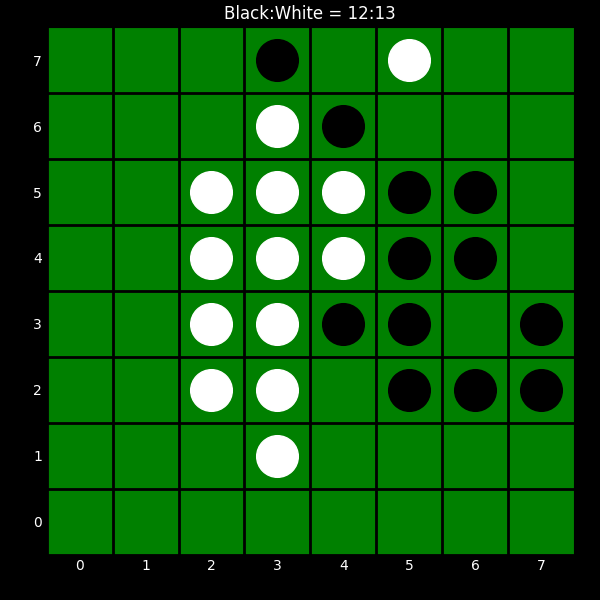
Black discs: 12
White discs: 13